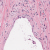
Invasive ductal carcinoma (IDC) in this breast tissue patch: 0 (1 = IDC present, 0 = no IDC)